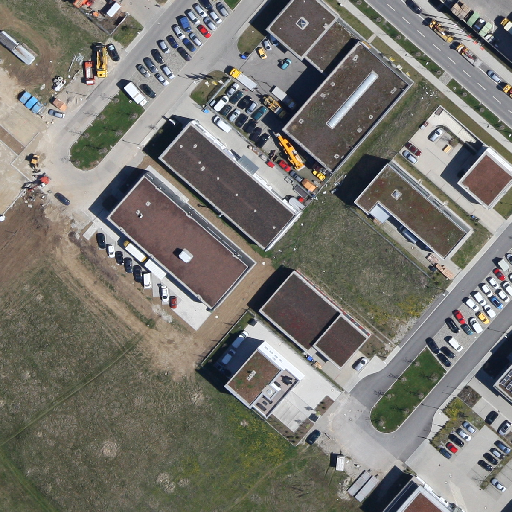
Referring expression: vehicle